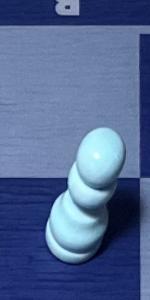
Label: Pawn_White